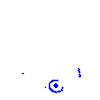
Particle: pion